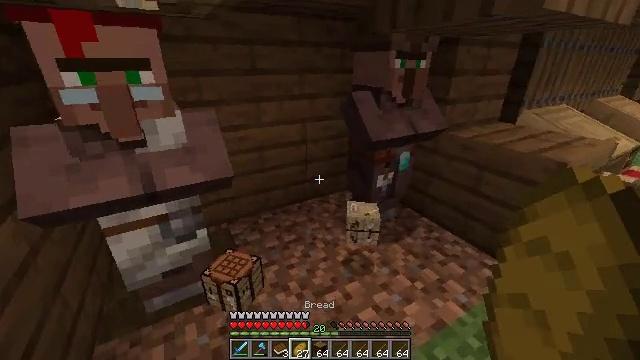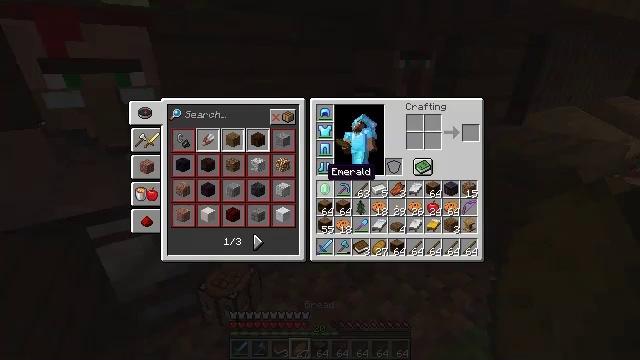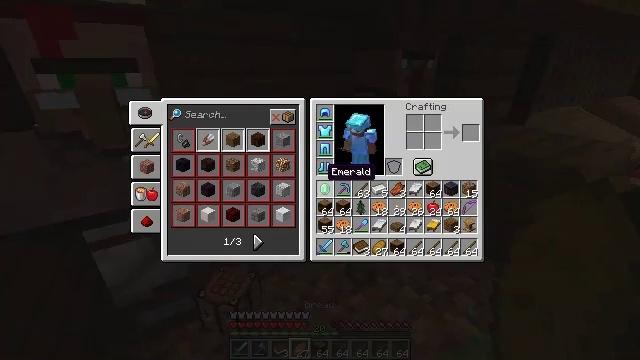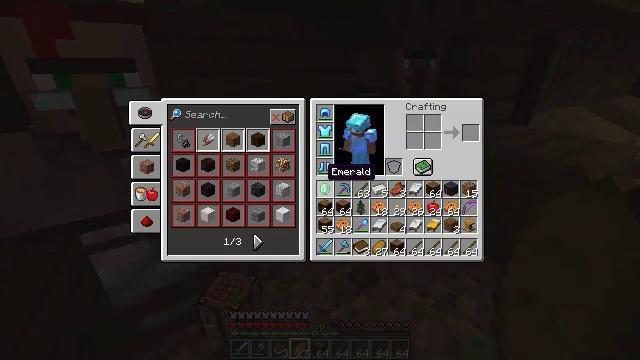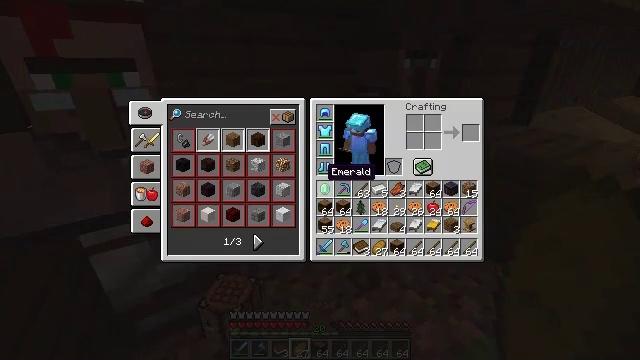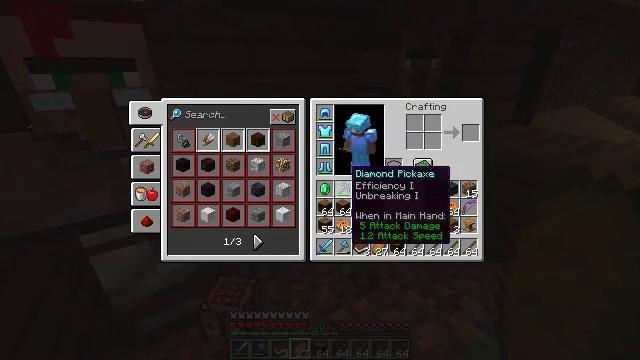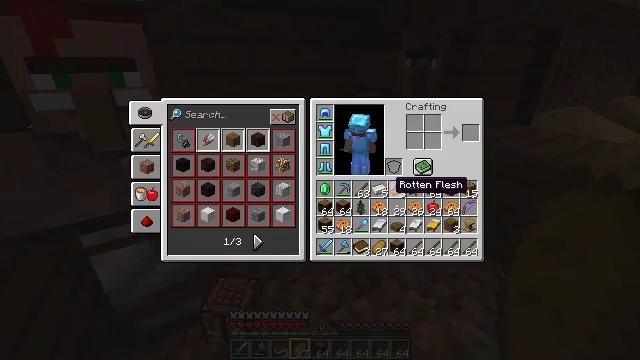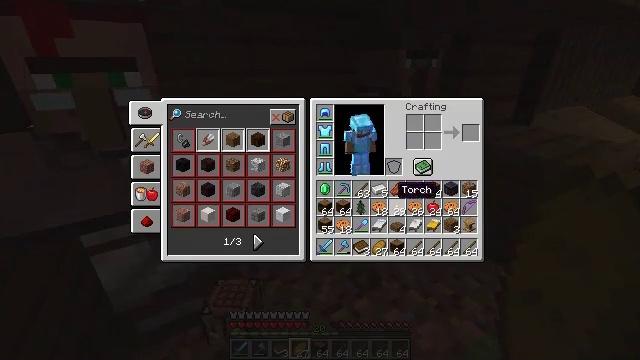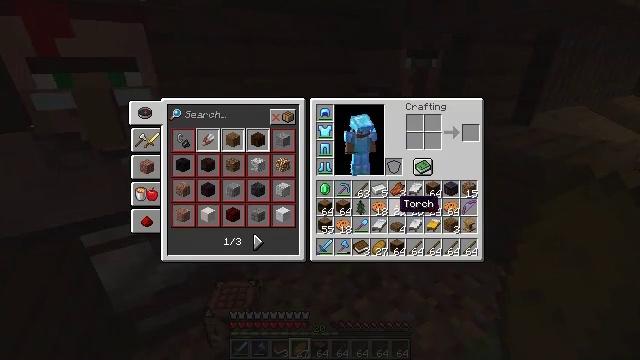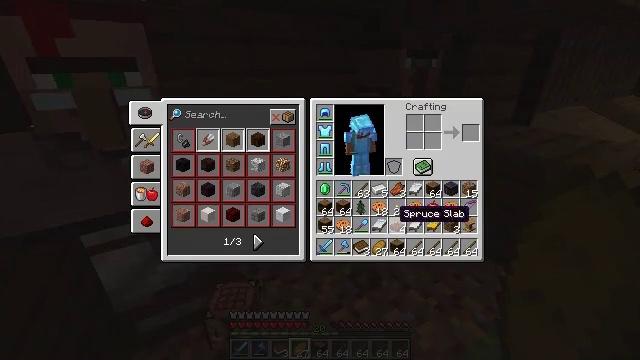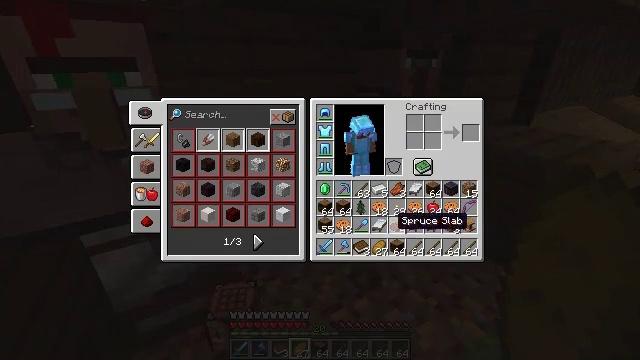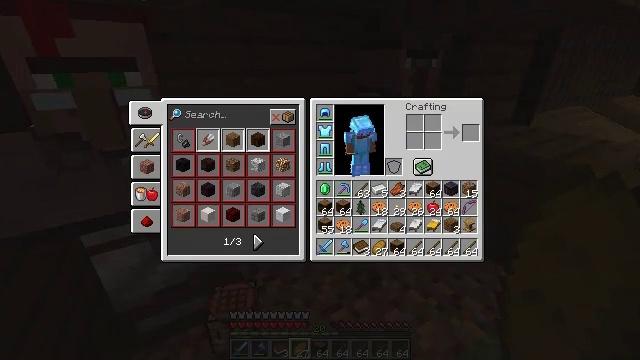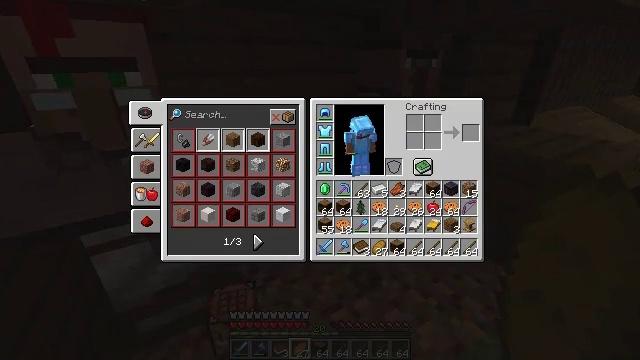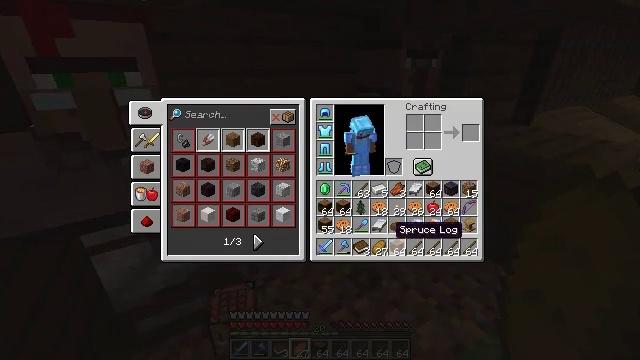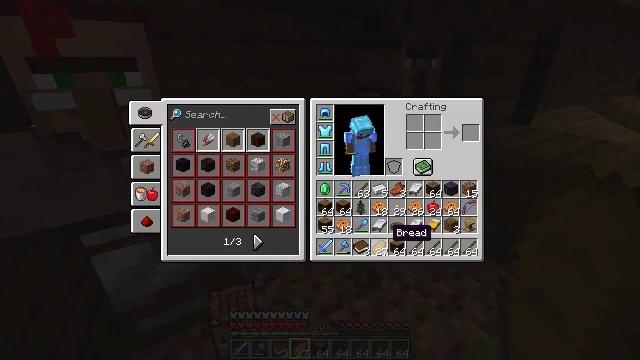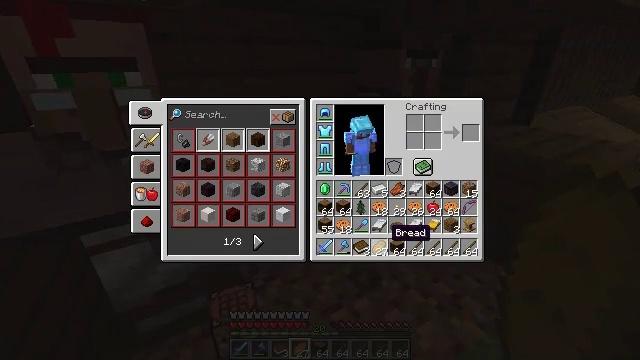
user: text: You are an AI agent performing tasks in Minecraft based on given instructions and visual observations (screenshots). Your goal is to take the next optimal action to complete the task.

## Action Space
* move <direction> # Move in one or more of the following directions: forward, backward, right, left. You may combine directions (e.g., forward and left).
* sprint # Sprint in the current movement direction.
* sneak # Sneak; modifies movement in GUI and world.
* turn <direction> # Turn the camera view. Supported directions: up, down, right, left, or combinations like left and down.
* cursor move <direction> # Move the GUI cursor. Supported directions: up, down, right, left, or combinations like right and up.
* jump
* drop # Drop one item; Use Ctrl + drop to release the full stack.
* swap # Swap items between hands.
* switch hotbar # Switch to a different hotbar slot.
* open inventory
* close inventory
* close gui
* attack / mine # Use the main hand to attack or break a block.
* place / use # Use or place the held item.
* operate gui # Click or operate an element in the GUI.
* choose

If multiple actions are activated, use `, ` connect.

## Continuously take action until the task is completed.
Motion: motion action
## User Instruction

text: Remove a cookie from the inventory.
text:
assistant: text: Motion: open inventory
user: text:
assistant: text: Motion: open inventory
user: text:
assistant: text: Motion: open inventory
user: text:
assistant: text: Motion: no_op
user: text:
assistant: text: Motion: cursor move right
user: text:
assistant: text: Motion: cursor move right and down
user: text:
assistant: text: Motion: no_op
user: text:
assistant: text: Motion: cursor move down
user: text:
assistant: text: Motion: cursor move down
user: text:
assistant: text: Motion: cursor move down
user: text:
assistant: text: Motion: no_op
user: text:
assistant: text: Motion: no_op
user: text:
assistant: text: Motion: no_op
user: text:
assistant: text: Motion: sneak
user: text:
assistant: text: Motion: sneak
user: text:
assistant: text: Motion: sneak
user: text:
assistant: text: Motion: close inventory
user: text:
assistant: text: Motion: turn right, close inventory
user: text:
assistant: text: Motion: turn right, close inventory
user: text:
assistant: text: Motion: turn right
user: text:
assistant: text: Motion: no_op
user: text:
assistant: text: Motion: turn right and up
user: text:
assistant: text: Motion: move forward, turn right and up
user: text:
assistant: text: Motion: move forward, turn right and down
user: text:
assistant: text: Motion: move forward
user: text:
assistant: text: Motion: move forward
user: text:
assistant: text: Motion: move forward, turn left
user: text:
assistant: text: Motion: move forward, turn left and up
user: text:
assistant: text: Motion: move forward, sprint, turn left and up
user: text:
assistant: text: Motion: move forward, sprint, turn left and up